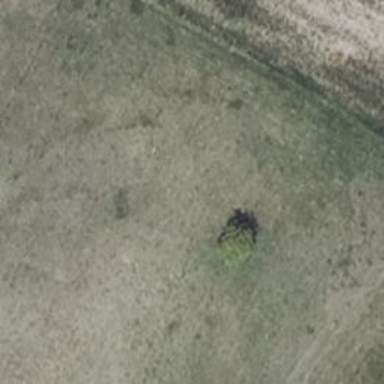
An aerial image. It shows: Hunting stand.